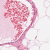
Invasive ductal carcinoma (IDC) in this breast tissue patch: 0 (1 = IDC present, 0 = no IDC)